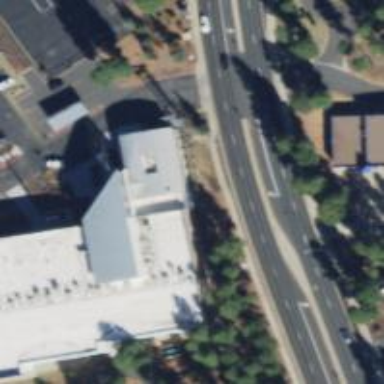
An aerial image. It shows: Footway road through building passage tunnel.